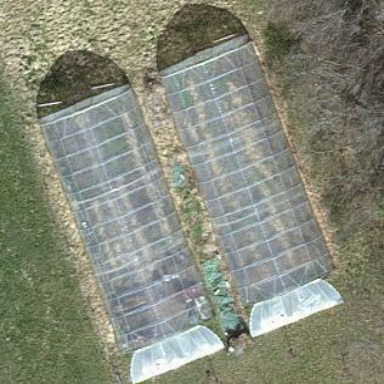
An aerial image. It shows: Greenhouse used for horticulture.